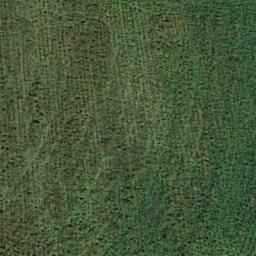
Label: meadow